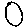
Label: circle